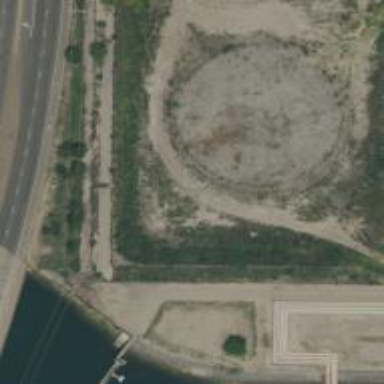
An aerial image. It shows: Historical man-made storage tank.